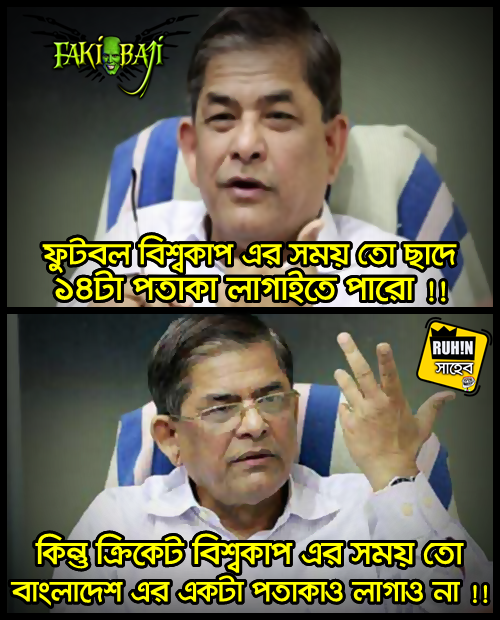
Caption: ফুটবল বিশ্বকাপ এর সময় তো ছাদে ১৪ টা পতাকা লাগাইতে পারো!! কিন্তু ক্রিকেট বিশ্বকাপ এর সময় তো বাংলাদেশ এর একটা পতাকাও লাগাও না!!
Label: non-hate